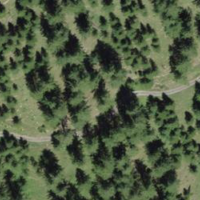
EUNIS habitat code: 44
Species observed at this site:
Stenurella melanura
Tettigonia viridissima